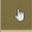
Piece: xx